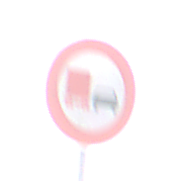
Verkehrszeichen: UeberholverbotKraftfahrzeuge
Umgebung: Outdoor, Nature
Tageszeit: MorningAfternoon
Wetter: PartlyCloudy
Licht: Natural
Jahreszeit: NotSpecified
Kontrast: HighContrast